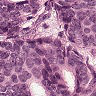
Metastatic tissue present: yes